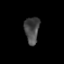
Tissue: prostate
Cell type: T cells
Senescence score: 0.2692
Nuclear area (px): 383
Mean DAPI intensity: 69.789